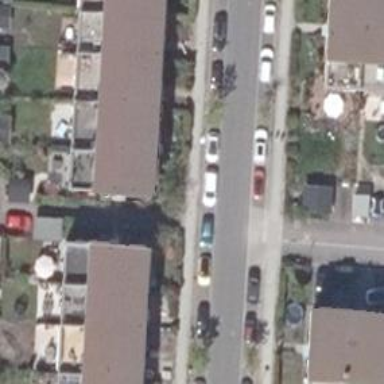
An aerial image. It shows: Living street.